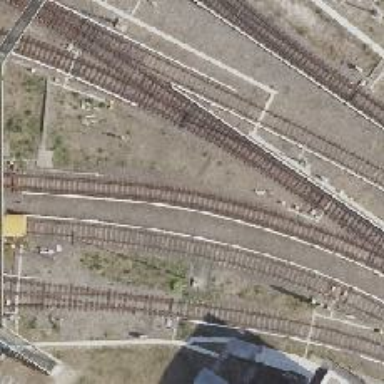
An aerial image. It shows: Yard serving as bottom electrified rail for trains.